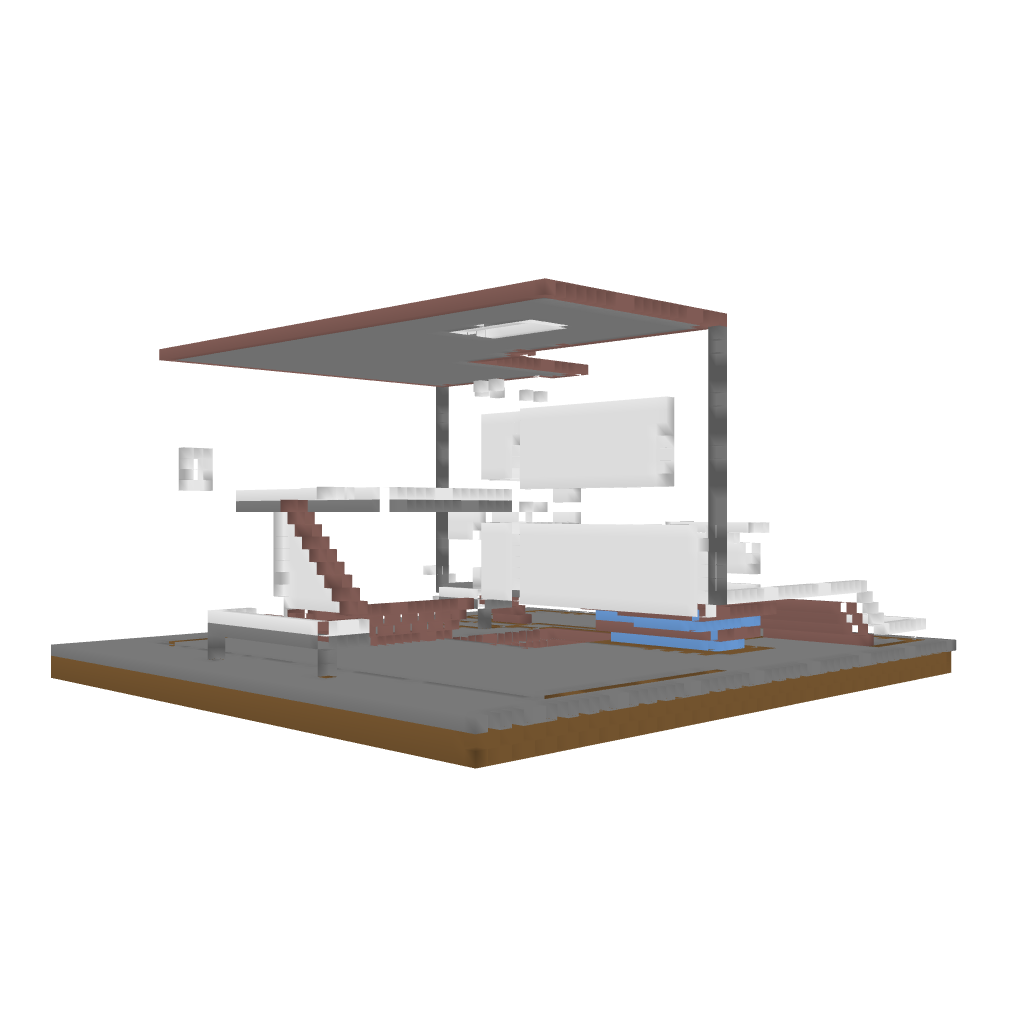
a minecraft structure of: Modern Loft bad low quality